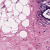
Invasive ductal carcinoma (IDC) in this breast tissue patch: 0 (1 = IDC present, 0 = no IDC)